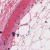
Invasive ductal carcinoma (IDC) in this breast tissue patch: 0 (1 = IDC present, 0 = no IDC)